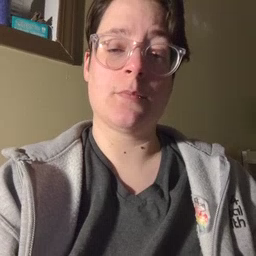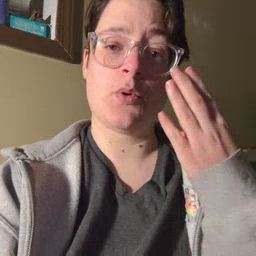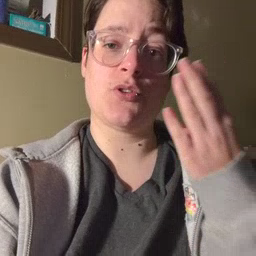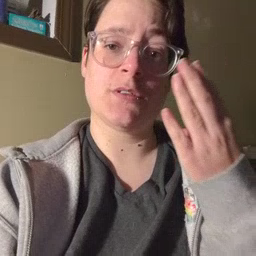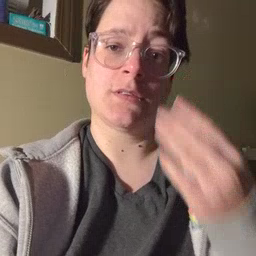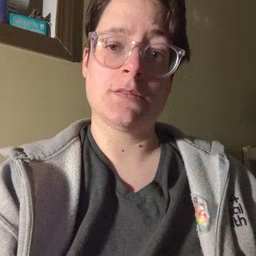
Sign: morning